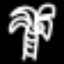
Label: palm tree